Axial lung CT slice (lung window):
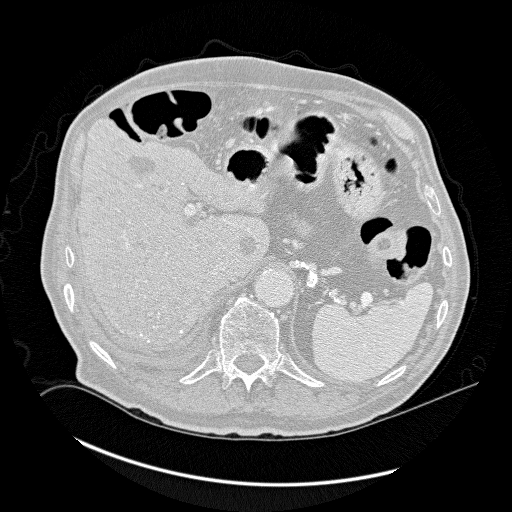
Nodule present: no